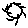
Label: sun